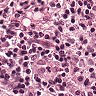
Metastatic tissue present: no